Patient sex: M
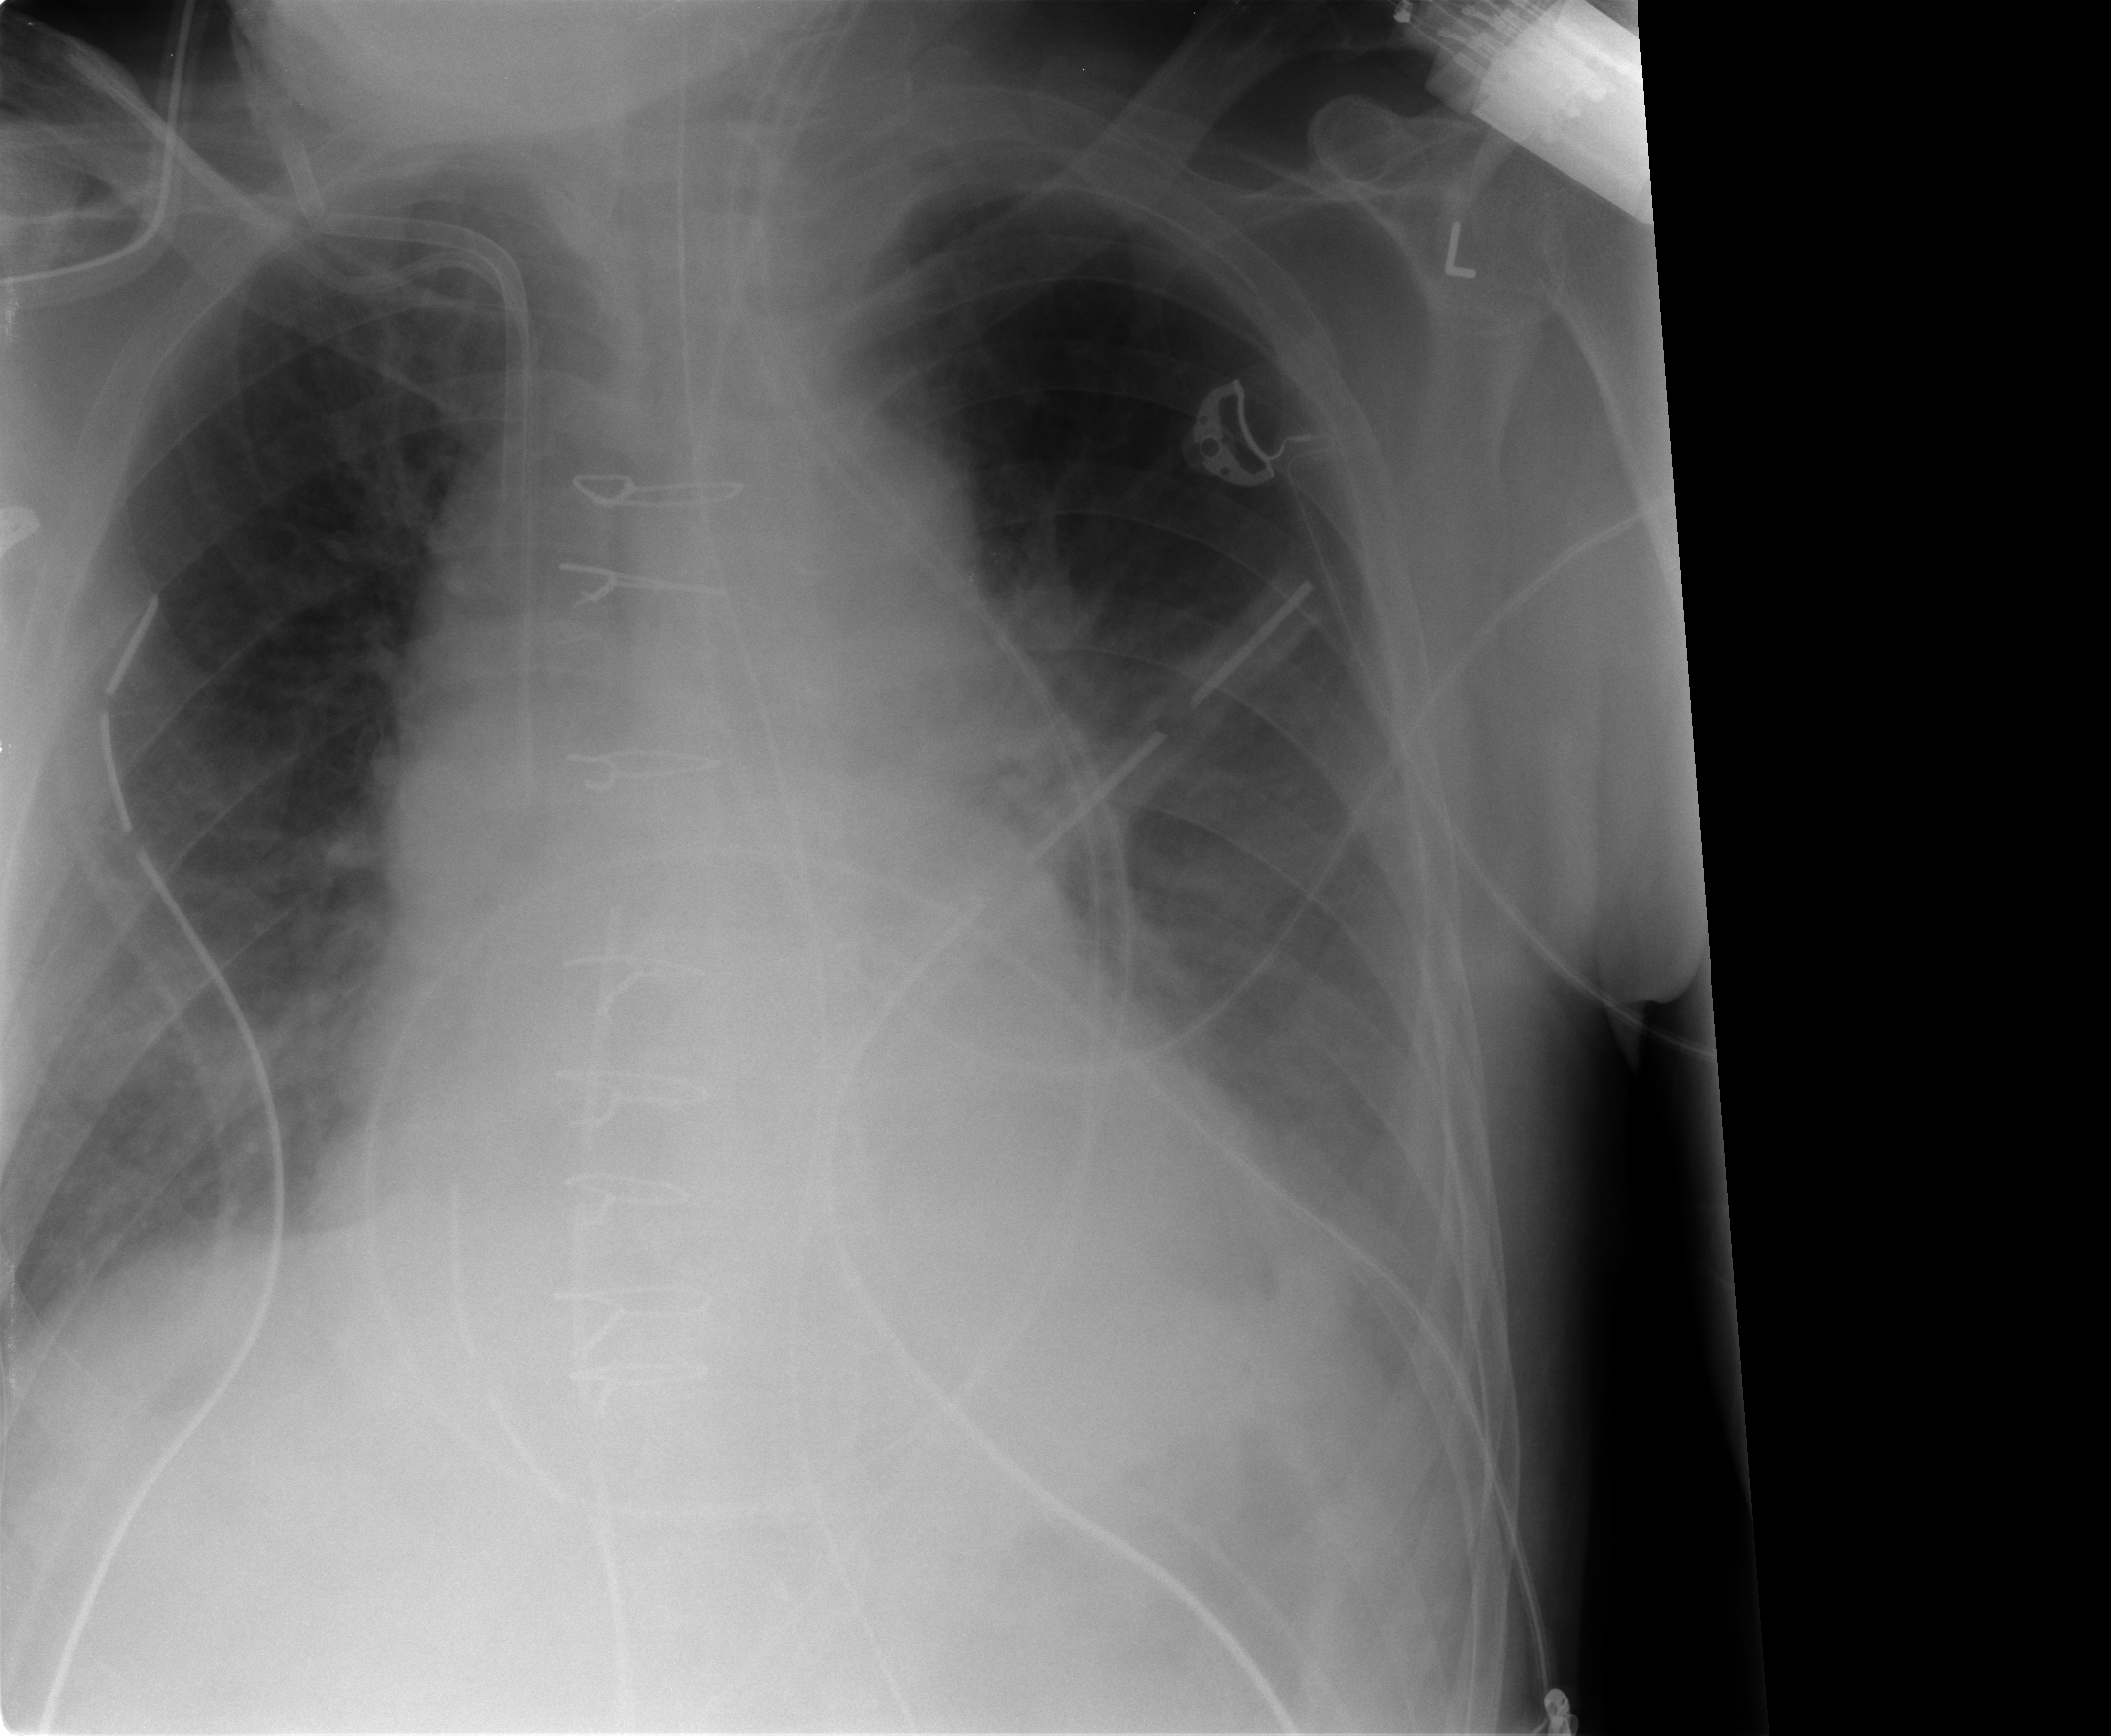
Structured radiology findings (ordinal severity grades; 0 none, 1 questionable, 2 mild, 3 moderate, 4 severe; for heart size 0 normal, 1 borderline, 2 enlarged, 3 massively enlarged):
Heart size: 2
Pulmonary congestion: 0
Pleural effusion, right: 2
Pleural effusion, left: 2
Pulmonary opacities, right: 2
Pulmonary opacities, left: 2
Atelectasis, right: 2
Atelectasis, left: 2